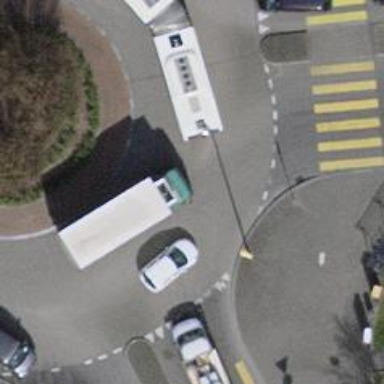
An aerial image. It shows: Asphalt road that is secondary route leading to roundabout.